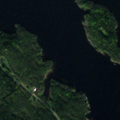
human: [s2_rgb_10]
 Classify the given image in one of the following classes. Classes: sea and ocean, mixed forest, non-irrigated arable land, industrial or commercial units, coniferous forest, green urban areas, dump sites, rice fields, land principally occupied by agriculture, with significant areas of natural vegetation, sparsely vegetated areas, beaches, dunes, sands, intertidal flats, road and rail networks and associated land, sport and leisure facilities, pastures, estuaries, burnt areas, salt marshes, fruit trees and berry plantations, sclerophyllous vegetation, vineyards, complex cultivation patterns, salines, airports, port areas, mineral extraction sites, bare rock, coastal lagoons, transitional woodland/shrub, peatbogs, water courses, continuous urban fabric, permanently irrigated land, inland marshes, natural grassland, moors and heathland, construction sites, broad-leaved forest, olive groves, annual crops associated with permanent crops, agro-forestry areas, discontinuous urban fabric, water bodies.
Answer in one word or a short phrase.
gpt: coniferous forest, mixed forest, water bodies